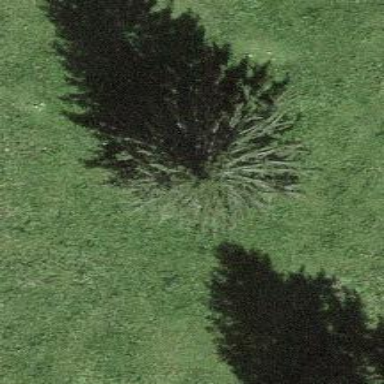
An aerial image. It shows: Beautiful tree in nature.